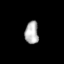
Tissue: lung
Cell type: Endothelial cells
Senescence score: 0.5521
Nuclear area (px): 304
Mean DAPI intensity: 175.326